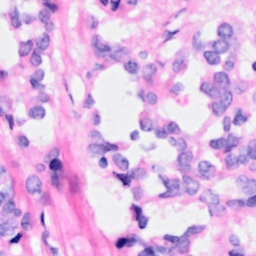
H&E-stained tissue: Breast